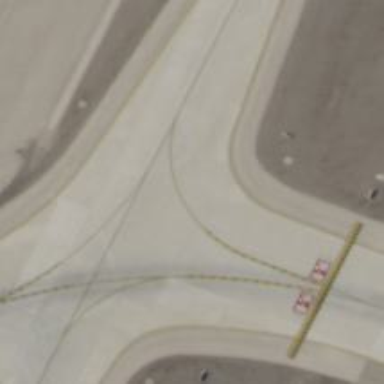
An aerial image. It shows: Image of taxiway at airport.